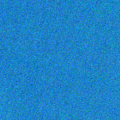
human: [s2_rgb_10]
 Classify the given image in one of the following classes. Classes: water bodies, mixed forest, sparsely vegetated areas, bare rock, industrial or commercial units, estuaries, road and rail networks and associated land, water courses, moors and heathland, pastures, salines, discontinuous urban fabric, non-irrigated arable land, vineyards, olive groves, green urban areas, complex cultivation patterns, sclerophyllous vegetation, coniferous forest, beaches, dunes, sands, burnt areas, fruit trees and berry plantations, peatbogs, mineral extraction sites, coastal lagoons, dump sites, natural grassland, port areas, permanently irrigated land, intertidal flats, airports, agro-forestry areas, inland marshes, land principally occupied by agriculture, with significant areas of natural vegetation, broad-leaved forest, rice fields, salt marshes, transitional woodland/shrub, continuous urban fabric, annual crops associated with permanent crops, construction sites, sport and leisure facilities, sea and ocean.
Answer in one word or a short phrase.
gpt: sea and ocean